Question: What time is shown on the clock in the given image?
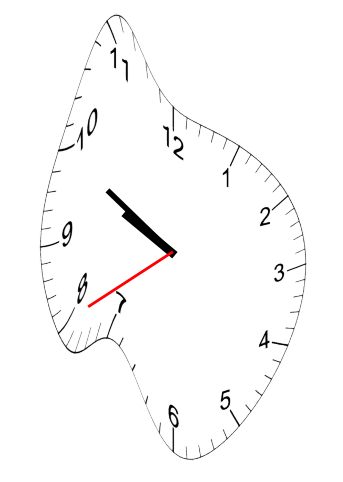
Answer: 09:49:40